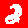
Digit: 2